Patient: sex M, age 43
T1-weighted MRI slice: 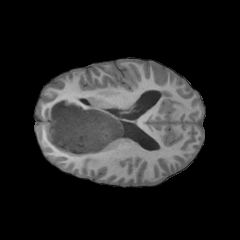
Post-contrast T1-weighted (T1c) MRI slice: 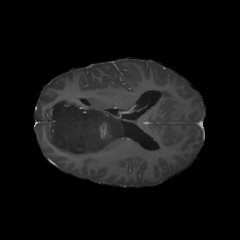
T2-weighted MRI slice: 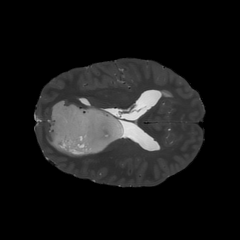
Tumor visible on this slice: yes
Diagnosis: Astrocytoma, IDH-mutant
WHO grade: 4